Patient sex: M
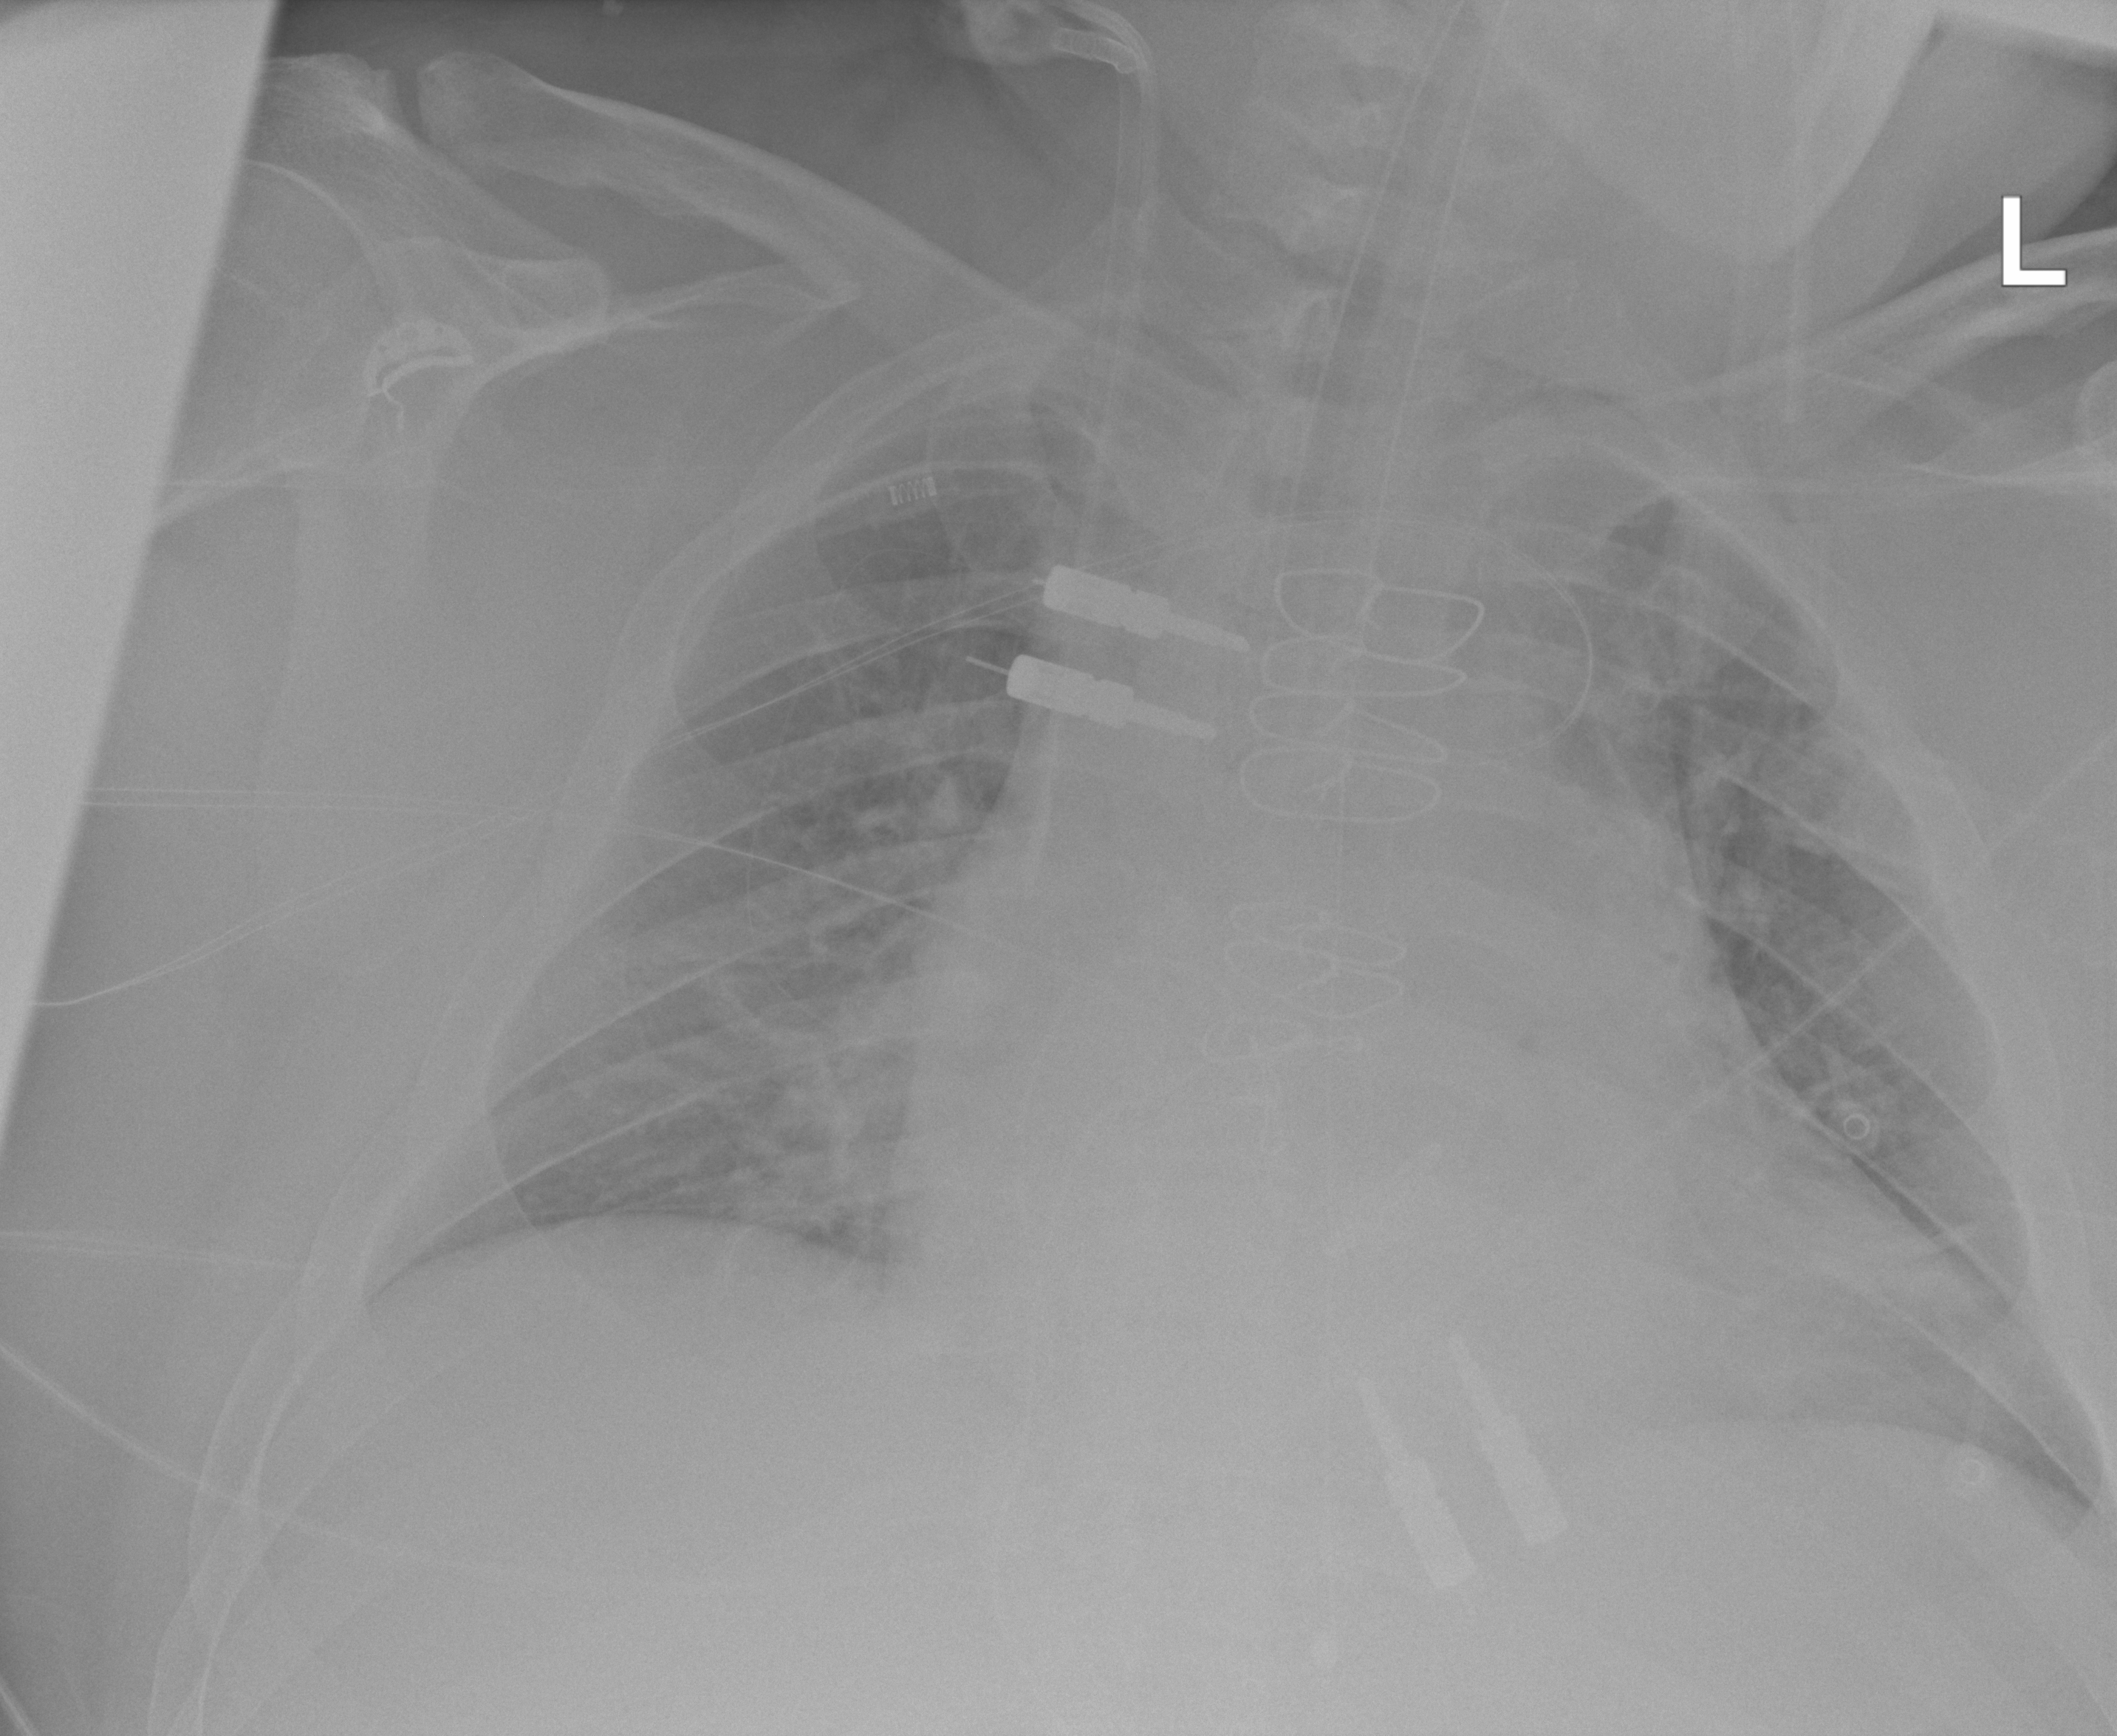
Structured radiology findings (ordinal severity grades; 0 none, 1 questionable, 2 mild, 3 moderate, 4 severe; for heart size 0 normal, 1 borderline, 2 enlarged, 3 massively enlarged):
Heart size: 2
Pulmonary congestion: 0
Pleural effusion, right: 0
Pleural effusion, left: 0
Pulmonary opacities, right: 0
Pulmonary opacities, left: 0
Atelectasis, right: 2
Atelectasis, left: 2